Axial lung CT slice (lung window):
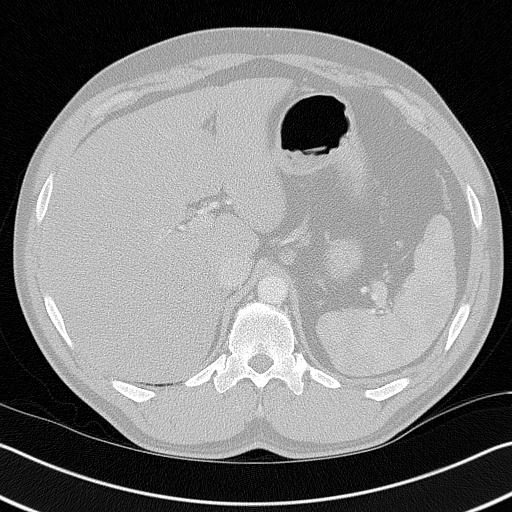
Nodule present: no